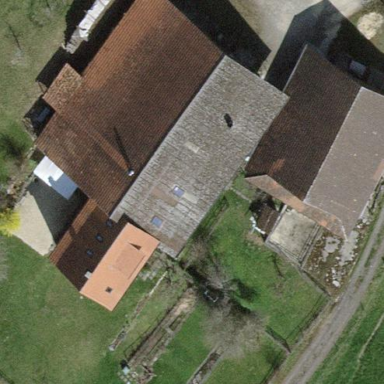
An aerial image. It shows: Farm with farmyard.